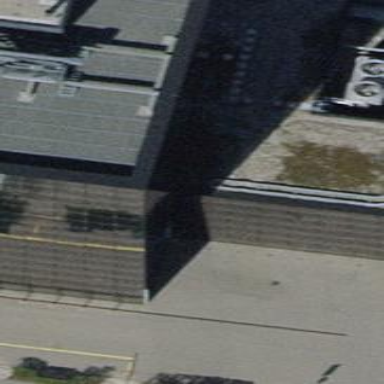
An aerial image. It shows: Black commercial building.